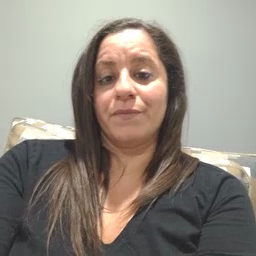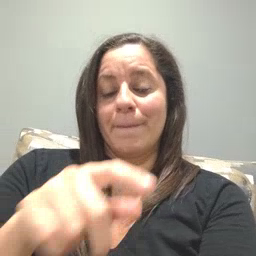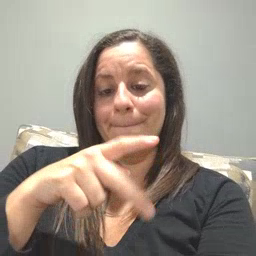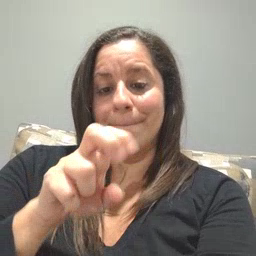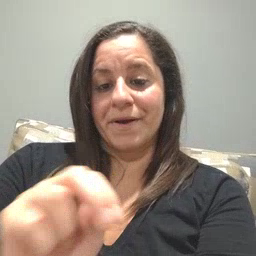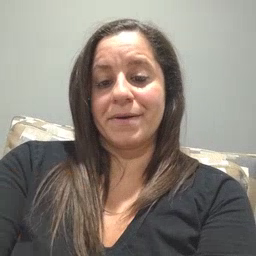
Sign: pen